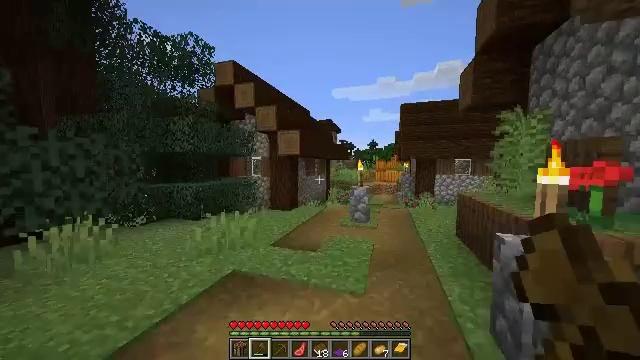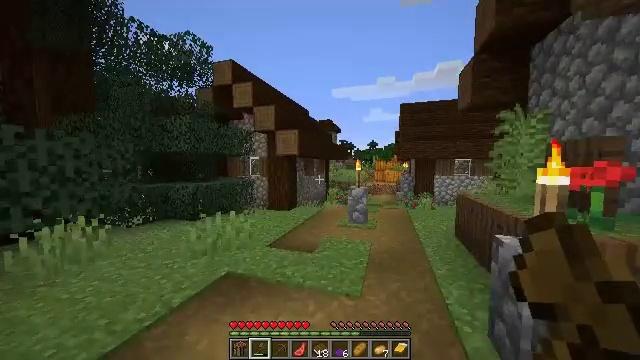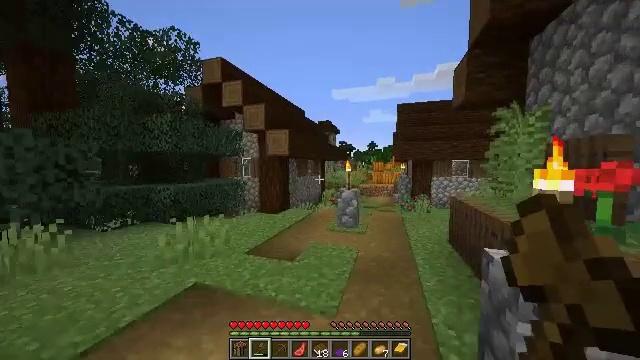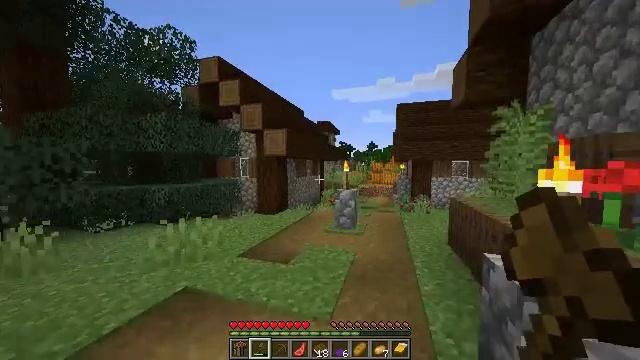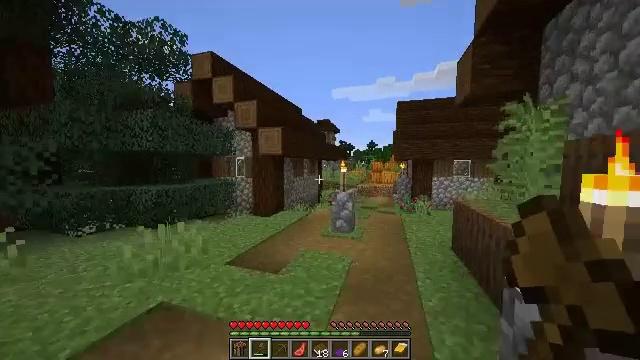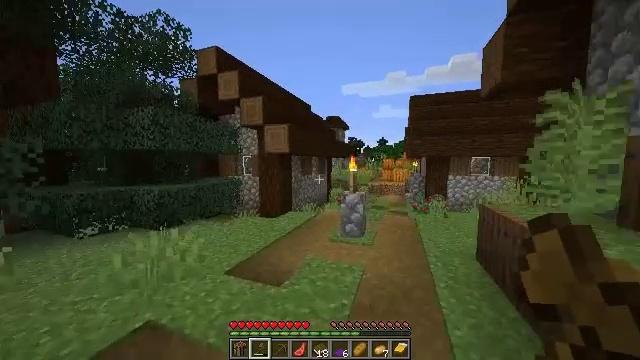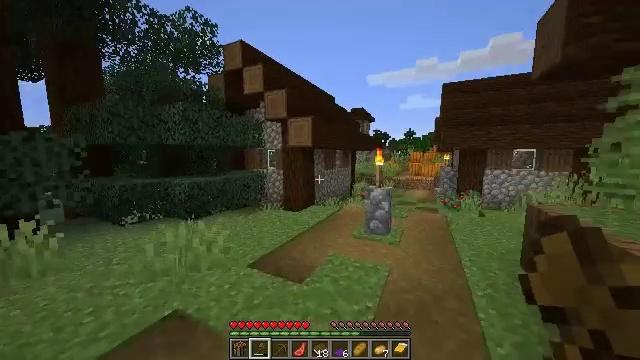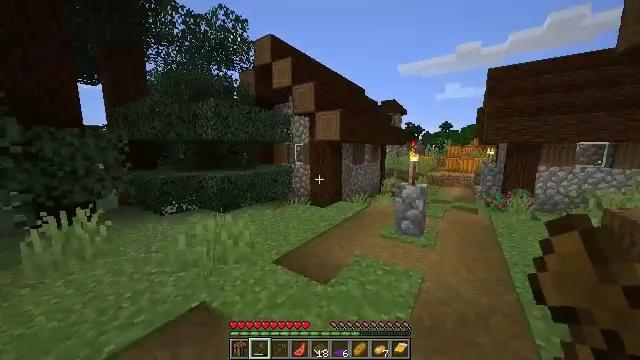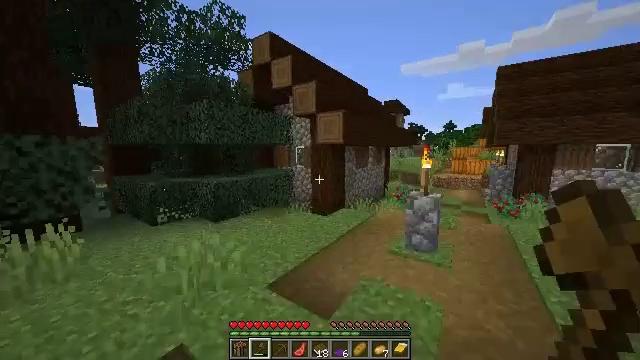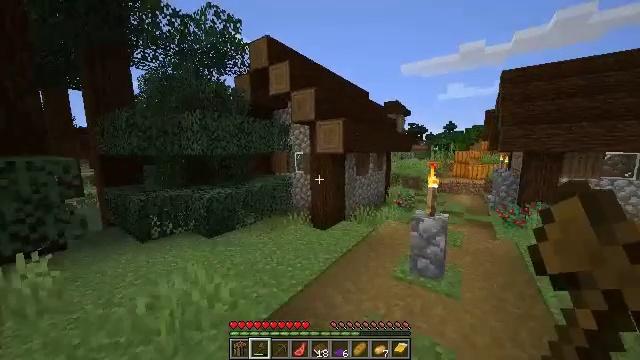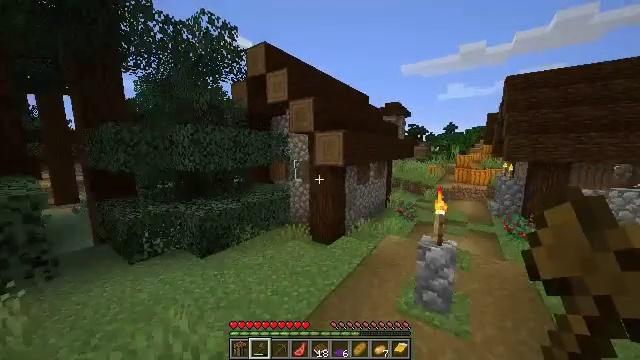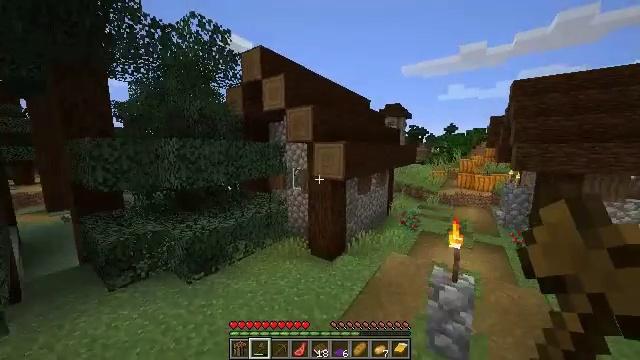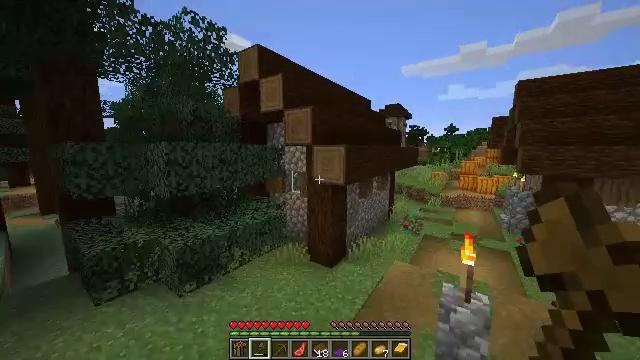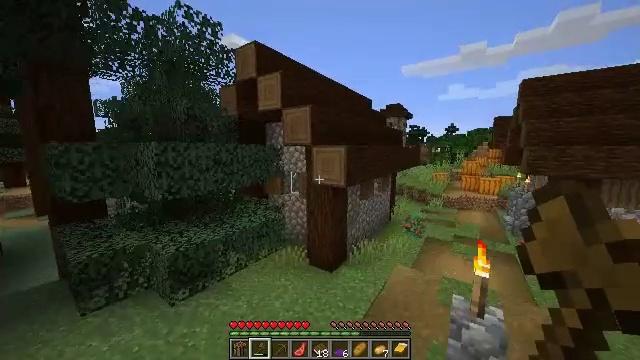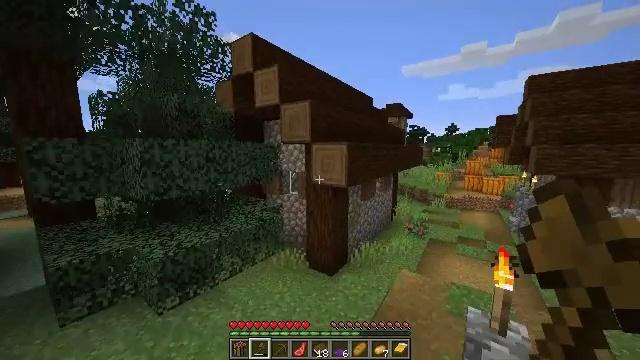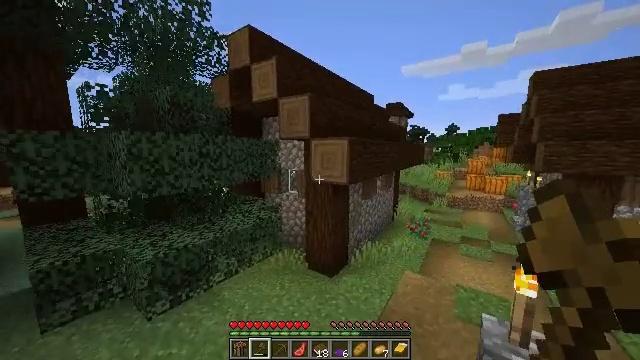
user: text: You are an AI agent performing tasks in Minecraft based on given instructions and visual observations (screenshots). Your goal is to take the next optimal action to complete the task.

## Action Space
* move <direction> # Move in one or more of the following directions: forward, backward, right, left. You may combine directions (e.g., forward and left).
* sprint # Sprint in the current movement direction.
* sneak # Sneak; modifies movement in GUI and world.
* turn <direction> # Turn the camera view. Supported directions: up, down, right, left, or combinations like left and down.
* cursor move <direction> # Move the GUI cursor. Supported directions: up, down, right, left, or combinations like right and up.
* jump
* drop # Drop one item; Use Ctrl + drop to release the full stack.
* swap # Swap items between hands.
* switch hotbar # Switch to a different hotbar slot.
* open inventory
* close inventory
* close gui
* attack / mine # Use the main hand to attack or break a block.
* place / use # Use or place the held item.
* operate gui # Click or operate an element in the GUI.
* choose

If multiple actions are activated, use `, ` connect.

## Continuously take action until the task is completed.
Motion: motion action
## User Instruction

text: Reclaim the smoker from the setup.
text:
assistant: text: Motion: move forward and move right
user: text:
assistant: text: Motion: move forward and move right
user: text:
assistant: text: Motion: move forward, sprint
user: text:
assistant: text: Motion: move forward, sprint
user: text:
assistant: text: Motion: move forward, sprint, turn left
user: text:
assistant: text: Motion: move forward, sprint, turn left and down
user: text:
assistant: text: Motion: move forward, turn left and down
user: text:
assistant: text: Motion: move forward, jump
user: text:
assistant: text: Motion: move forward, jump
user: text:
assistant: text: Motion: move forward, jump
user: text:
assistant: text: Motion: move forward, jump
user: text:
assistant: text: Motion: move forward, jump
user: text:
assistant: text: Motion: move forward, jump
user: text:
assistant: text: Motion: move forward, jump
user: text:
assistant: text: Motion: move forward, jump
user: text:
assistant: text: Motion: move forward, jump
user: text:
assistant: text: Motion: move forward, turn right
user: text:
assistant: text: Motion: move forward, turn right
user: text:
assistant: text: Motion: move forward, turn right
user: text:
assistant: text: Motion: move forward
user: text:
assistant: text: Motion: move forward
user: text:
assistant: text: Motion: move forward
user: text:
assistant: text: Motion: move forward
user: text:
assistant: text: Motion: move forward
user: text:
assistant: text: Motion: move forward, turn left
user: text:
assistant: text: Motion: move forward, turn left and down
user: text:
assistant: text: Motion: move forward, turn left and down, jump
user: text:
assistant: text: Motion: move forward, turn left, jump
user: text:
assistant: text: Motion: move forward, jump
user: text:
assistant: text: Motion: move forward, jump